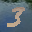
Label: 3